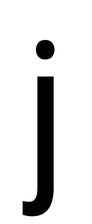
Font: Roboto_Condensed_Regular